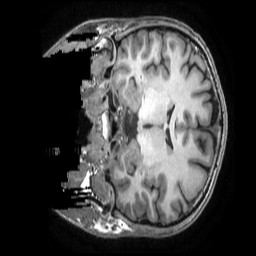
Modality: T1w
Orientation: coronal
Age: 33
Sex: male
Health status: healthy
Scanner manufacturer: ge